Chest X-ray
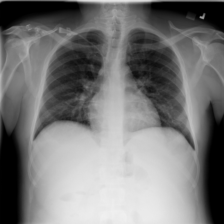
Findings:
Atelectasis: positive
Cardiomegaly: negative
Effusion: negative
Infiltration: positive
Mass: negative
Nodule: negative
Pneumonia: negative
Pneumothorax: negative
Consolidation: negative
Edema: negative
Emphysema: negative
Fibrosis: negative
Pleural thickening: negative
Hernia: negative